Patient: sex M, age 51
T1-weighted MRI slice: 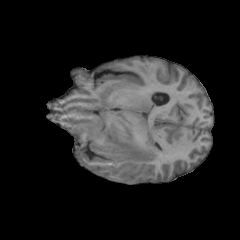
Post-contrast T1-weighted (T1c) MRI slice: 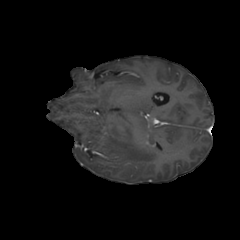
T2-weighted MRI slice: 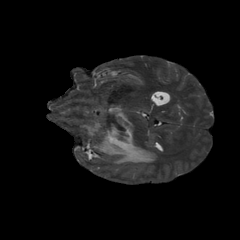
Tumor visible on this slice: yes
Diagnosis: Glioblastoma, IDH-wildtype
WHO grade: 4